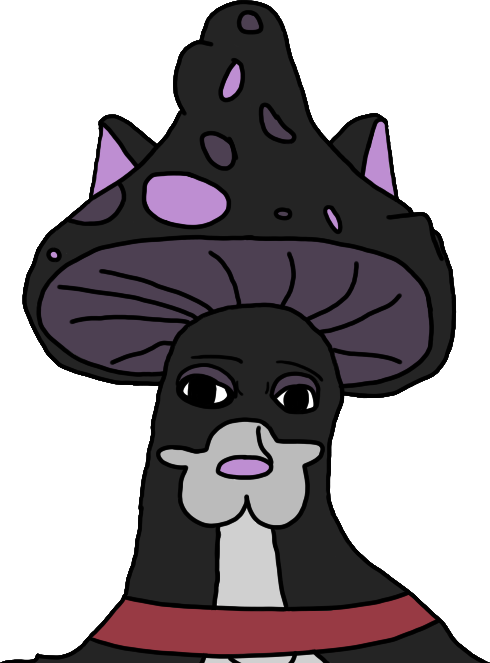
Label: 5_Shroomjak